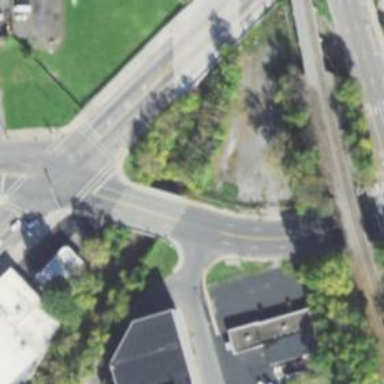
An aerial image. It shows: Secondary road crossing bridge.